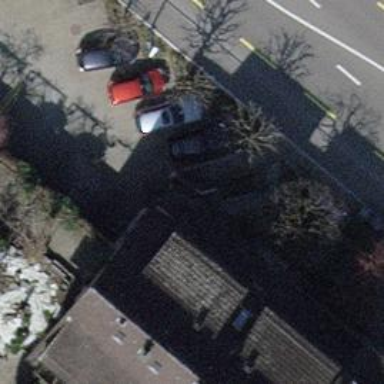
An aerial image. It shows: Footway with concrete surface.